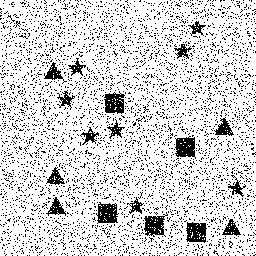
Squares: 5
Triangles: 5
Stars: 8
Total shapes: 18